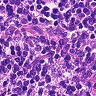
Metastatic tissue present: no